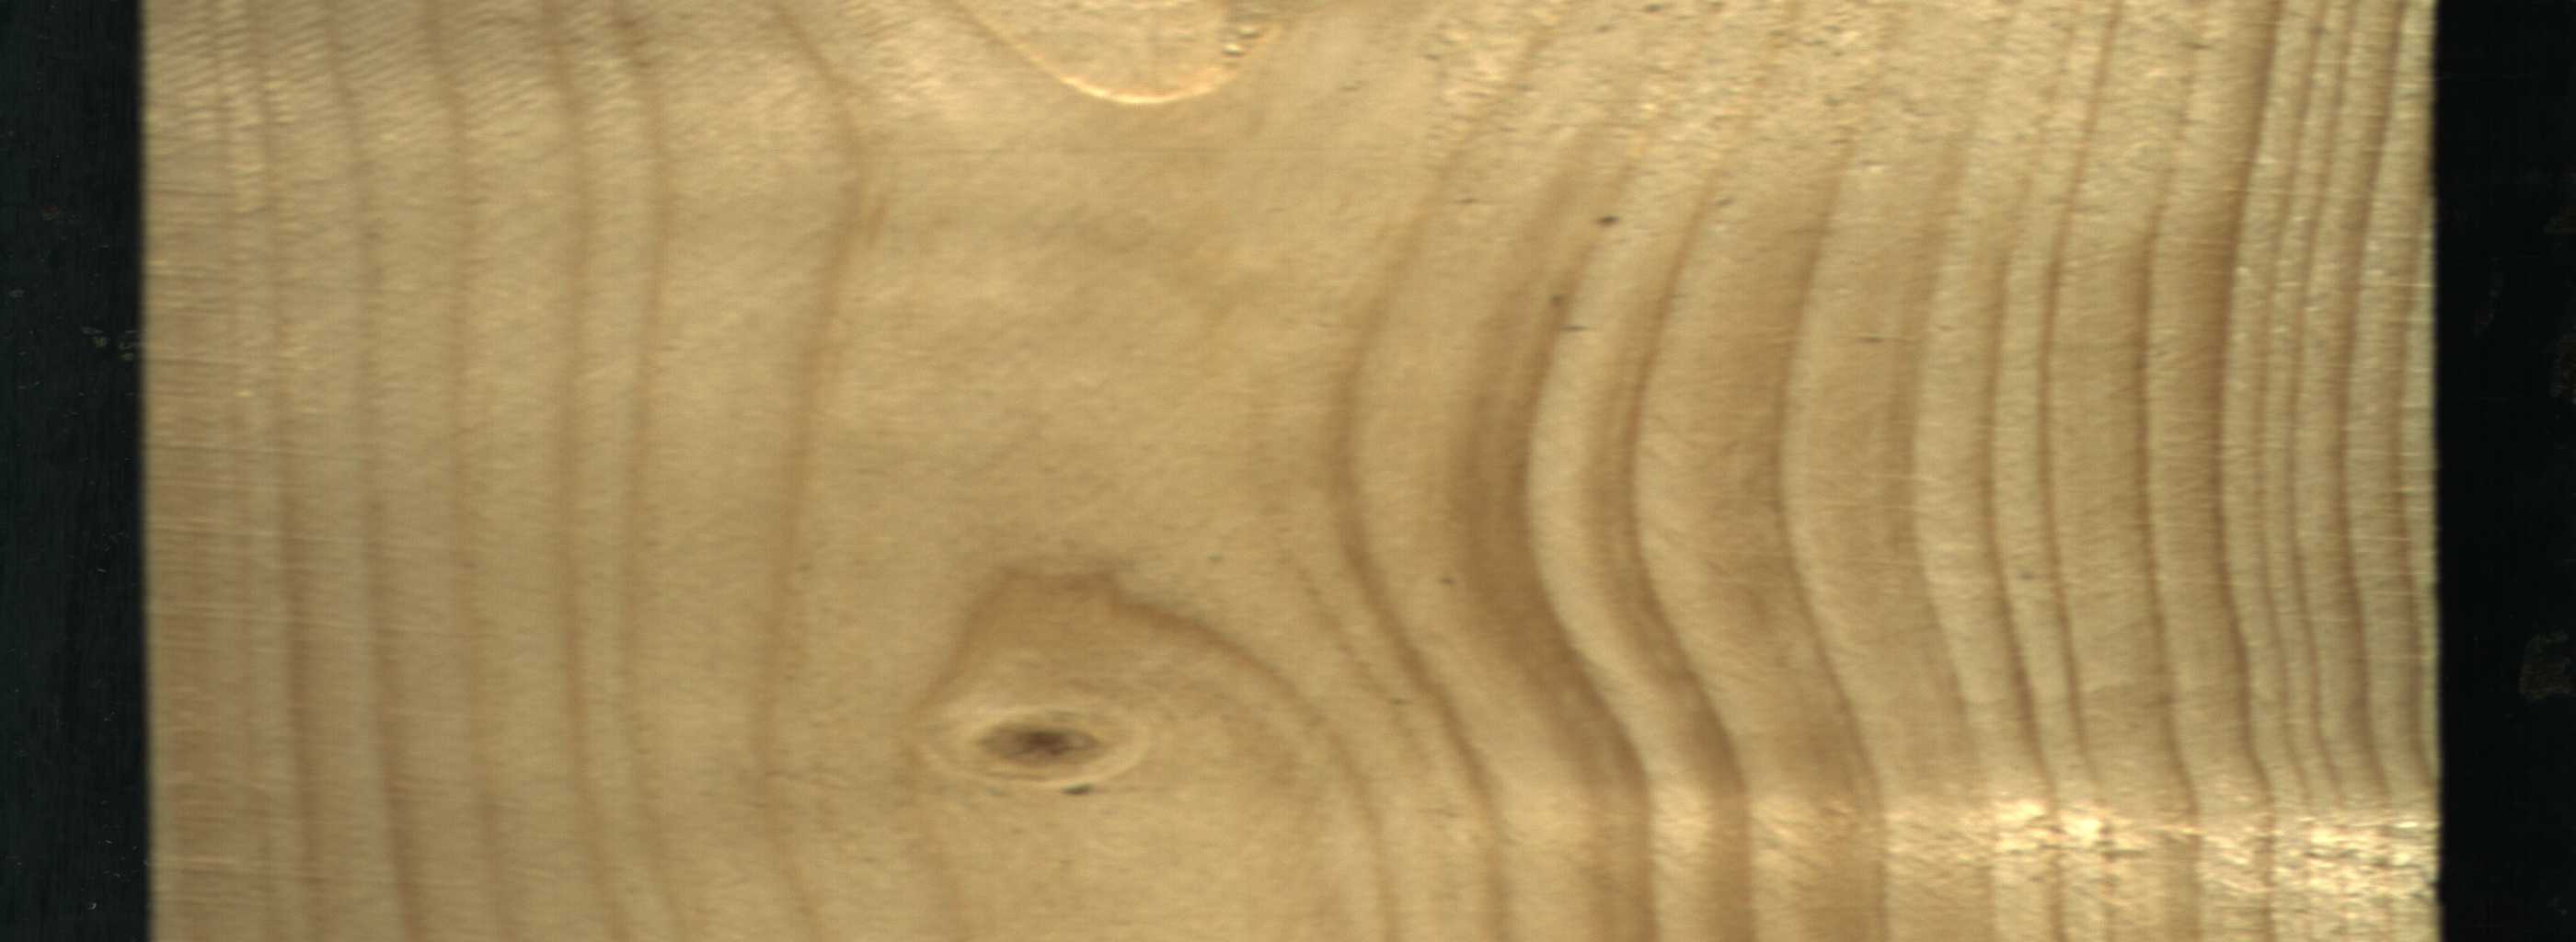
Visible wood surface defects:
Live_Knot